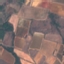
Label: PermanentCrop